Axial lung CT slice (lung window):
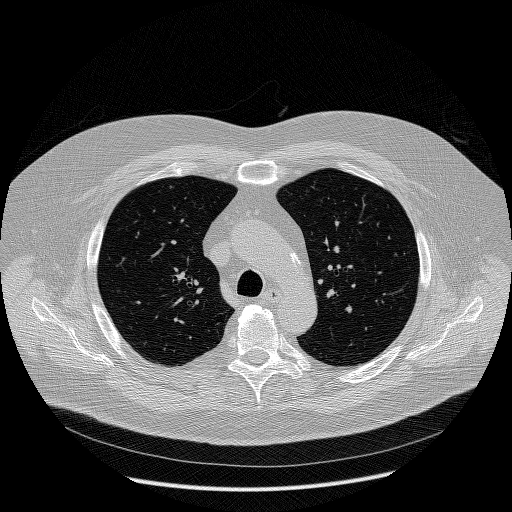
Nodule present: no